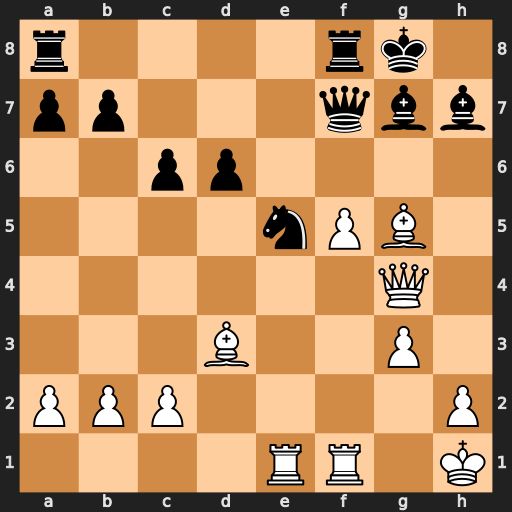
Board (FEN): r4rk1/pp3qbb/2pp4/4nPB1/6Q1/3B2P1/PPP4P/4RR1K
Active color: w
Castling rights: -
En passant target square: -
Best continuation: Rxe5 dxe5 Bc4